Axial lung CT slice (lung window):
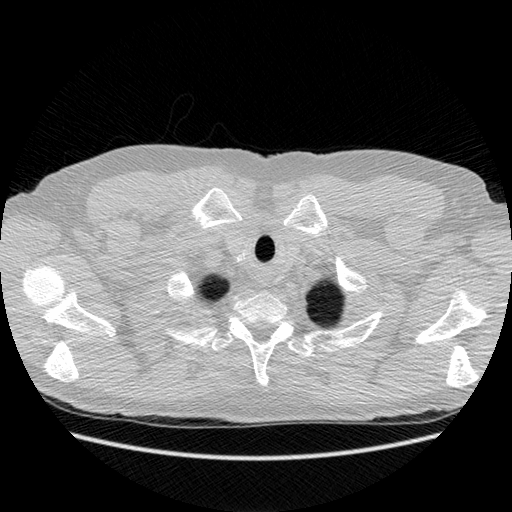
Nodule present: no